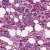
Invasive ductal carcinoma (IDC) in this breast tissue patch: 1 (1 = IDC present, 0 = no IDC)